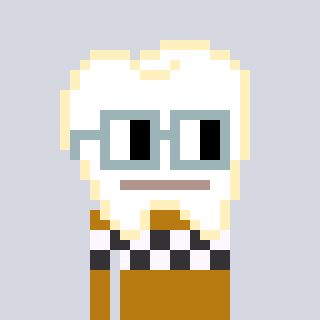
a pixel art character with square dark gray glasses, a tooth-shaped head and a gold-colored body on a cool background